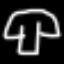
Label: mushroom